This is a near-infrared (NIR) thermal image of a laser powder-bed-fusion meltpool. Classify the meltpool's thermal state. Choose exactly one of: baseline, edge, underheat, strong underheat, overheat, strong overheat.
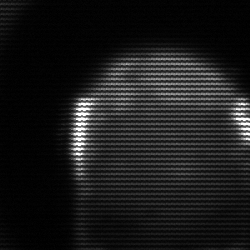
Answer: edge